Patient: sex M, age 64
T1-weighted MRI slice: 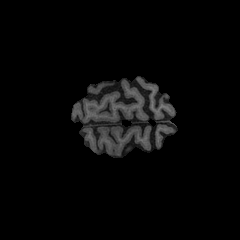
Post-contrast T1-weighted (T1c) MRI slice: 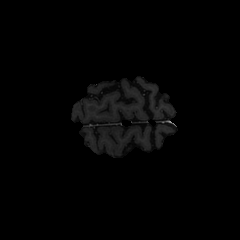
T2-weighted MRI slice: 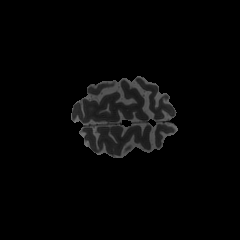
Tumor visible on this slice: no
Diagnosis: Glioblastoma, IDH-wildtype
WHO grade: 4